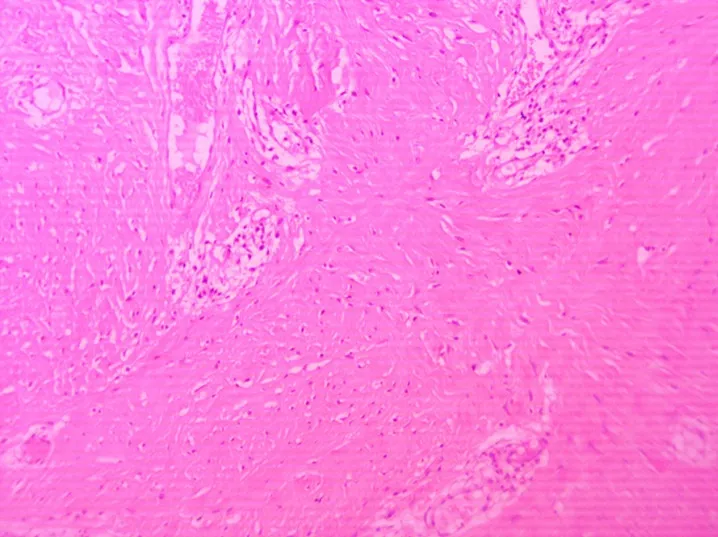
histopathological feature of the specimen (Zoom 10x), hyperplastic endothelium and perivascular inflammation.
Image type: pathology (h&e)